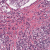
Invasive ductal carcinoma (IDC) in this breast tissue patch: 1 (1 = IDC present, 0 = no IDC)